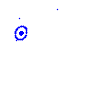
Particle: pion